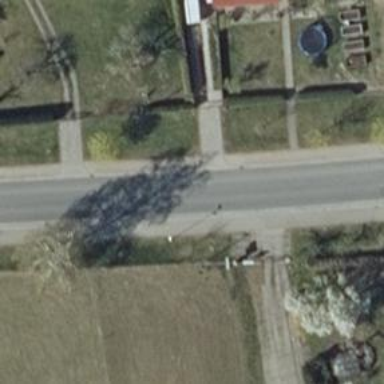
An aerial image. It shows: Asphalt road with sidewalks on both sides. The road is classified as primary highway.